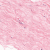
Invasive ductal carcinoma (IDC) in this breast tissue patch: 0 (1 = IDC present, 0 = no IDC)